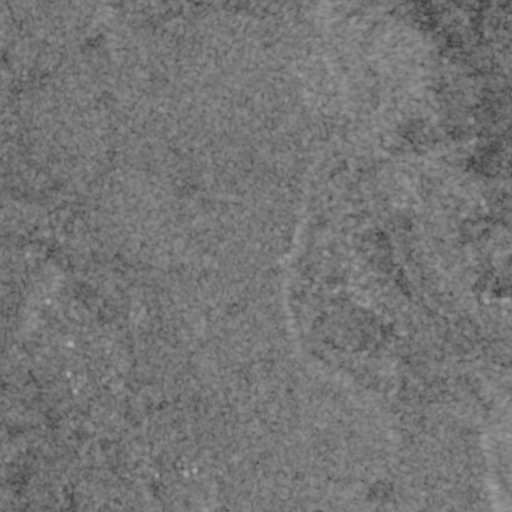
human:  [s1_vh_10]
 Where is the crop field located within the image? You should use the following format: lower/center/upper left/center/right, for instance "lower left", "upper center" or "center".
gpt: The crop field is located in the upper right of the image.
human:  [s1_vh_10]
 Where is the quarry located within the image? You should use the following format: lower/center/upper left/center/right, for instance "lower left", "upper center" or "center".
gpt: The quarry is located in the center of the image.
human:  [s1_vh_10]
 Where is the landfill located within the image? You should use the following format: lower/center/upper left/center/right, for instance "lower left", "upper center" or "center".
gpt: There is no landfill in the image.

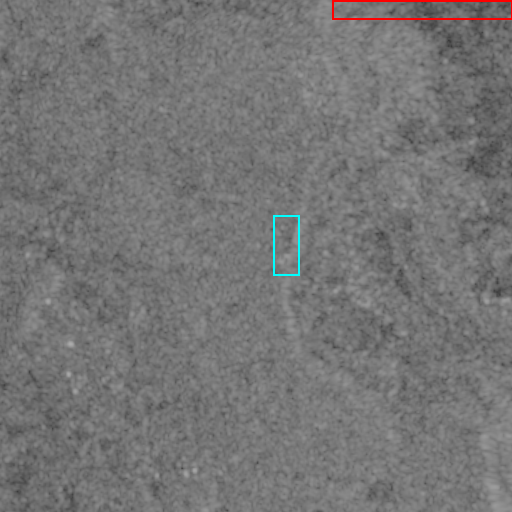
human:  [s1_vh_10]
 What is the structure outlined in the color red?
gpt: The structure outlined in red is a crop field.
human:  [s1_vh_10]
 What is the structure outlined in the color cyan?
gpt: The structure outlined in cyan is a quarry.
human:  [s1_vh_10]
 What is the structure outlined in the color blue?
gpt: There is no blue outline.